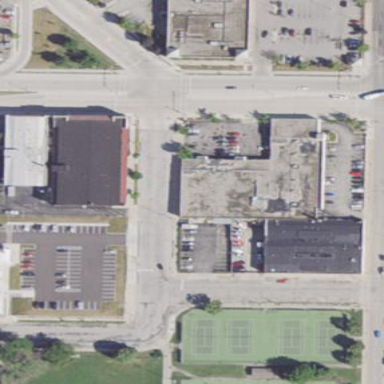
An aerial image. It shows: Commercial building.